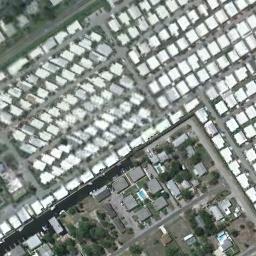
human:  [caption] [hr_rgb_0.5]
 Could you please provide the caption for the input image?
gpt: The mobile home park is on the open place next to some trees .

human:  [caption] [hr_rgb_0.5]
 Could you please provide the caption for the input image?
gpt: There are two rows of mobile homes on the lawn .

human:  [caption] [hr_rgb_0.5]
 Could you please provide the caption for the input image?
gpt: The mobile home park has lots of neatly arranged white mobile homes and some other buildings .

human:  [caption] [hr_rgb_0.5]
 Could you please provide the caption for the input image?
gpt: Many buildings are in the mobile home park .

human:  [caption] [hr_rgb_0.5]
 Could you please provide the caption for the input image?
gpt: There are many white buildings arranged neatly in the mobile home park .